The picture encodes a bearing's raw vibration samples as pixel intensities in a 2-D grid. Determine the bearing's health state. Answer with exactly one of: normal, inner_race, outer_race, ball.
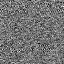
Answer: normal